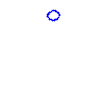
Particle: proton